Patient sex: M
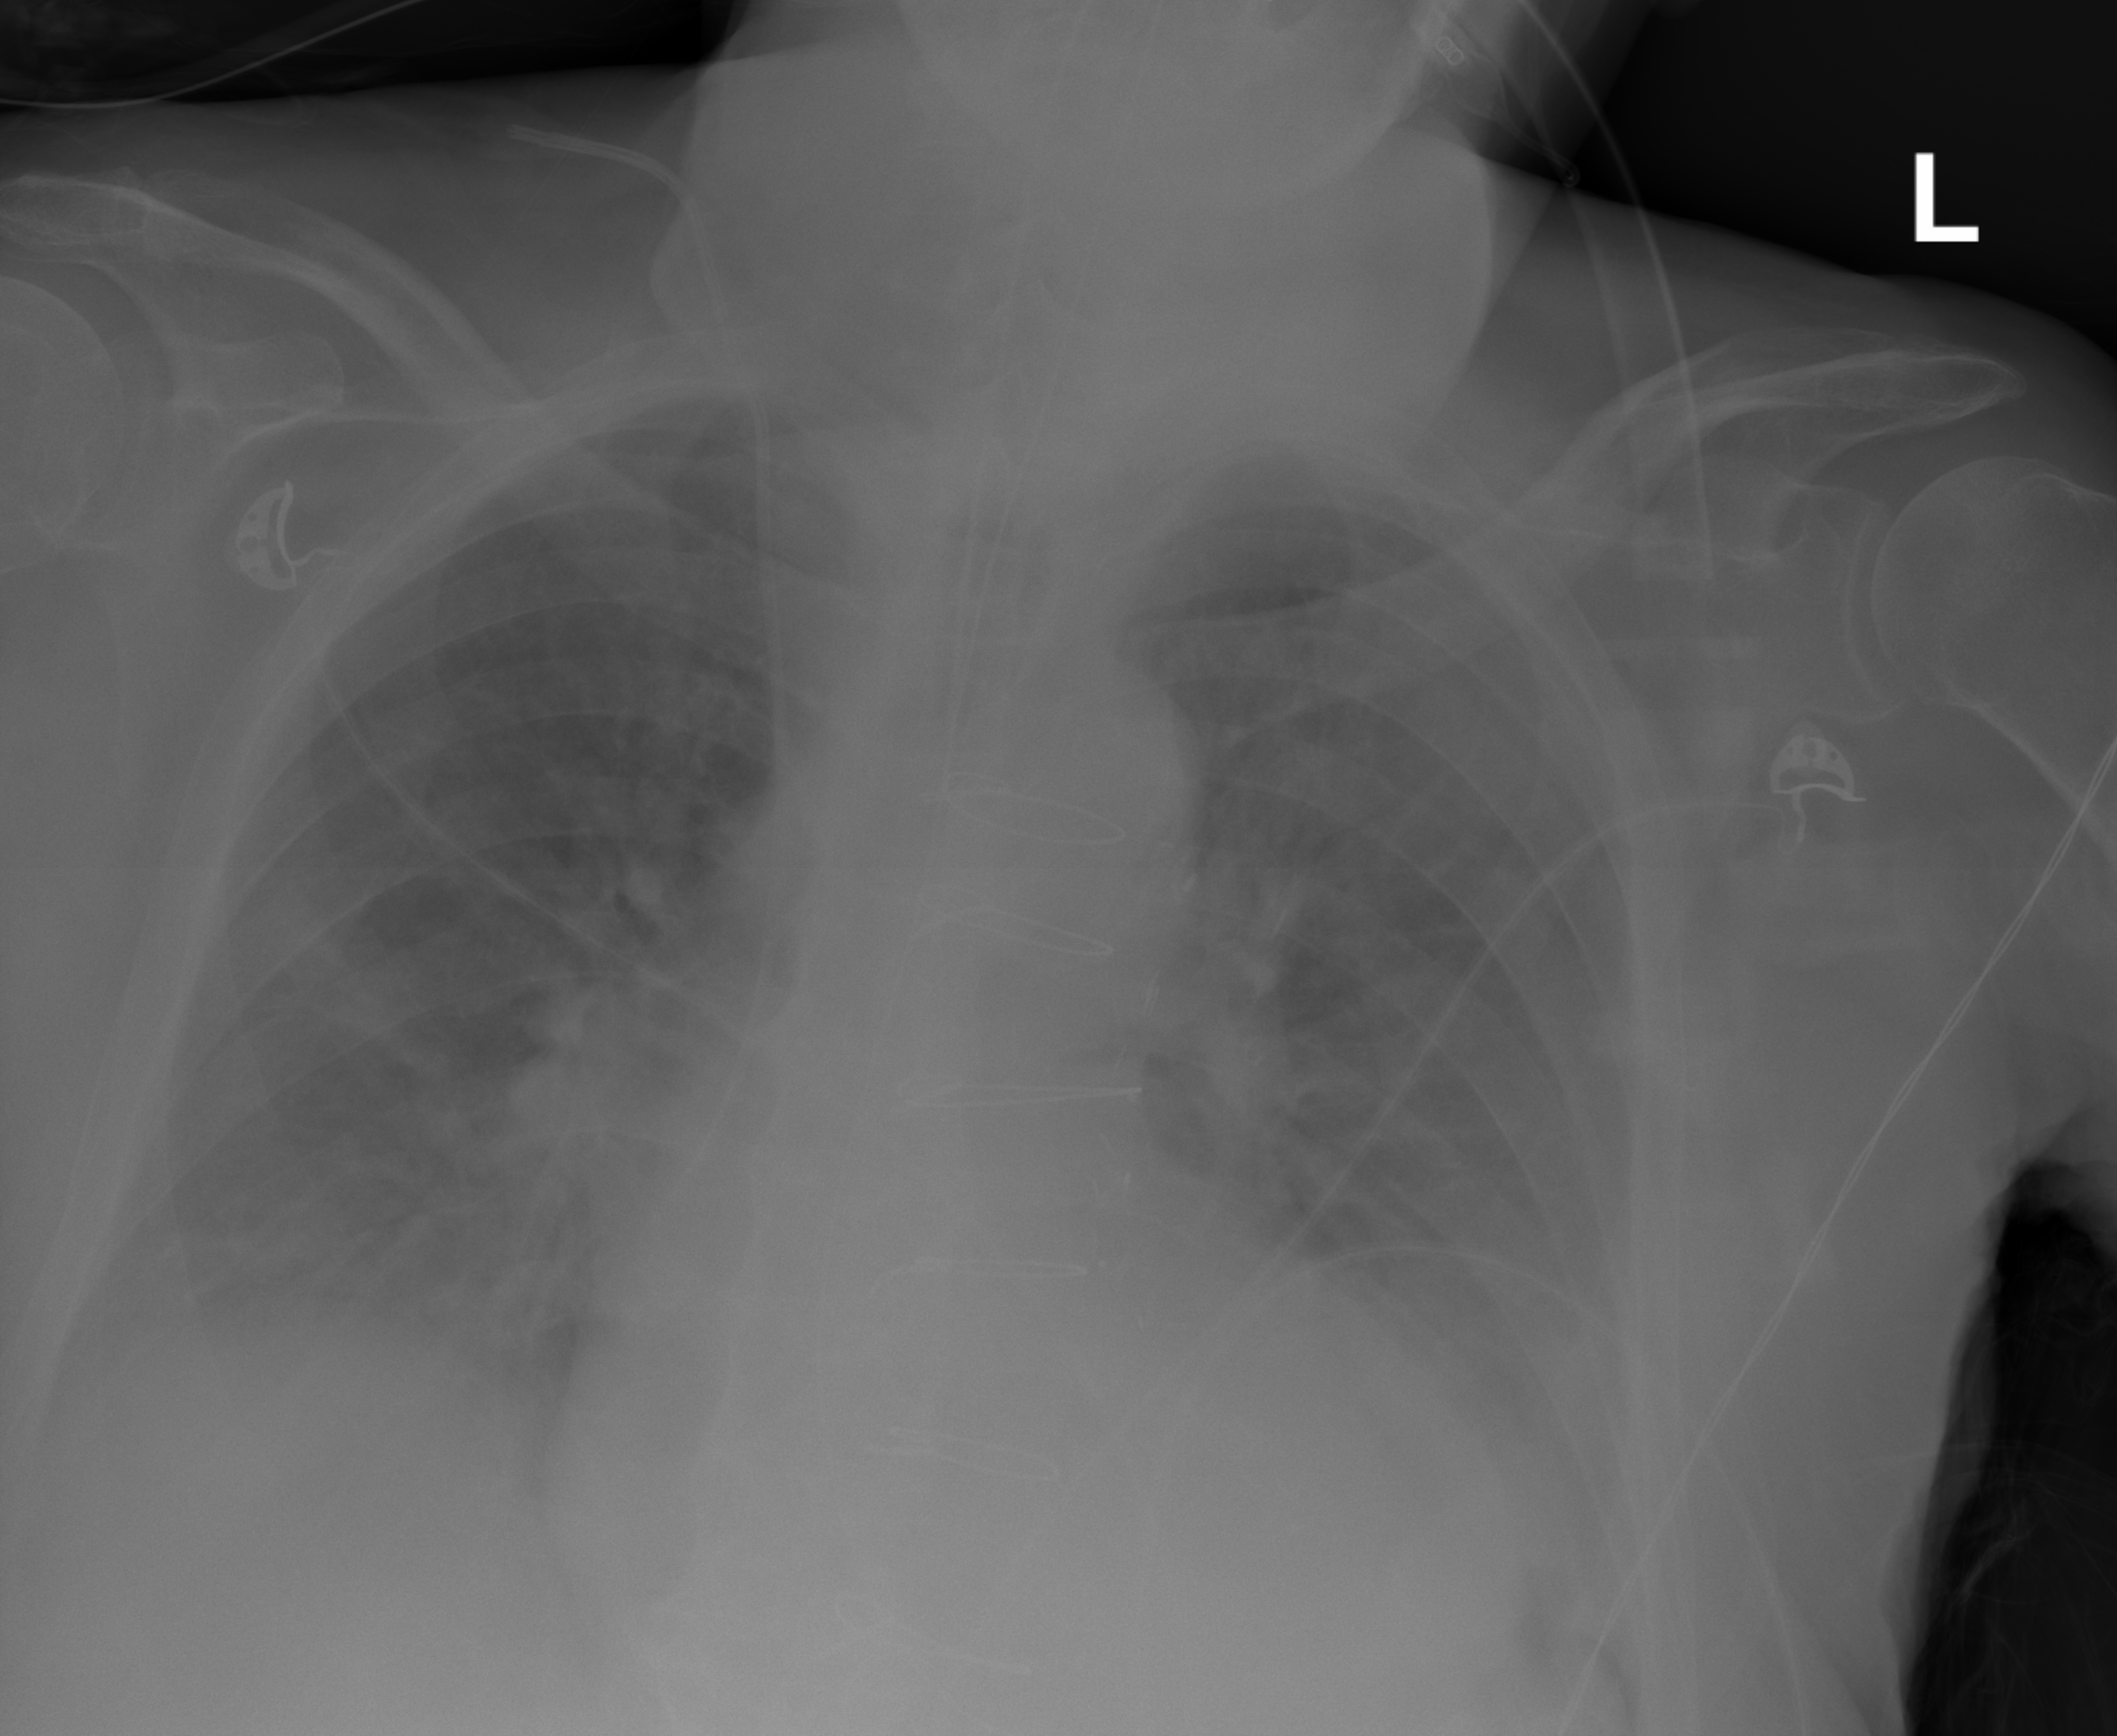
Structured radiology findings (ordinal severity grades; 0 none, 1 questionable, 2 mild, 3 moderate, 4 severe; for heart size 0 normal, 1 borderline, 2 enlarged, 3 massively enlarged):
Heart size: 2
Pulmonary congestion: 0
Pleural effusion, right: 2
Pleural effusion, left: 2
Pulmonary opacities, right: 0
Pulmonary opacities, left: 0
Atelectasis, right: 2
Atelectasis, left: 2